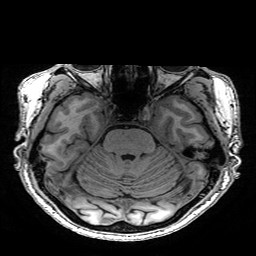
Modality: T1w
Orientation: coronal
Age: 60
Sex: male
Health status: healthy
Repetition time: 2.53 s
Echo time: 0.0034 s